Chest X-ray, AP view. Patient: 45 years old, sex M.
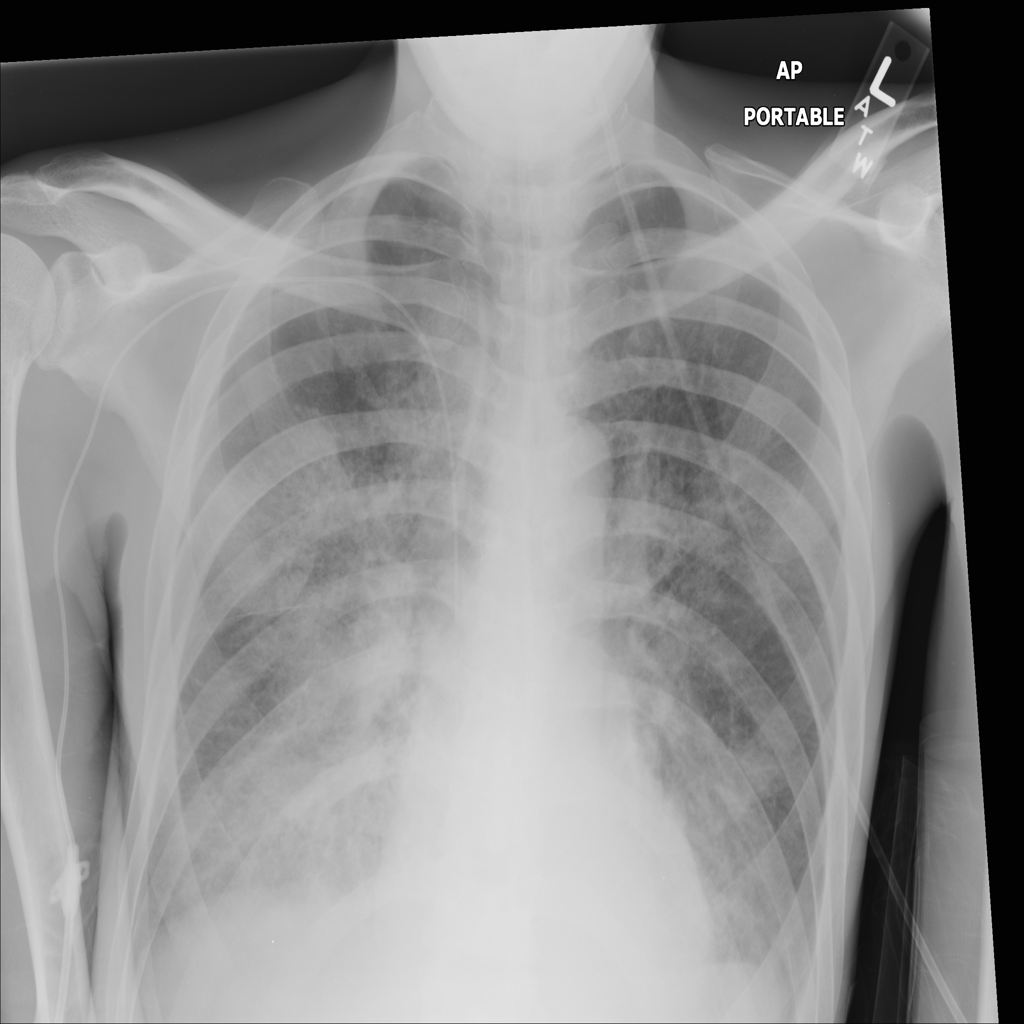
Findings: Infiltration